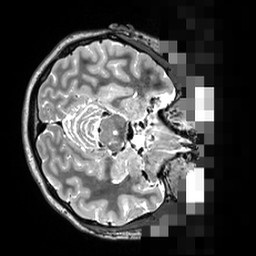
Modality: T2w
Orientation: axial
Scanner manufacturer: siemens
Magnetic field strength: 3 T
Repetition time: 3.2 s
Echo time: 0.564 s